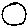
Label: moon